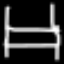
Label: bed